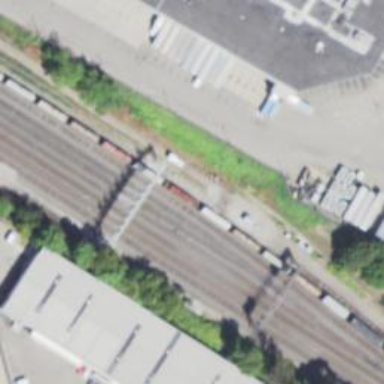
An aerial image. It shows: Railway signal.